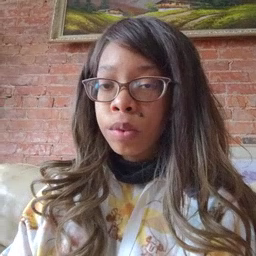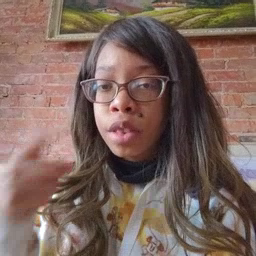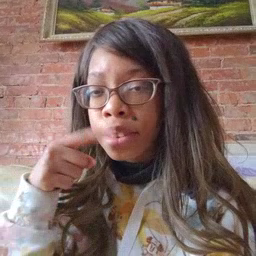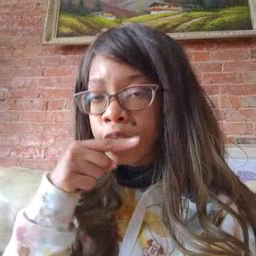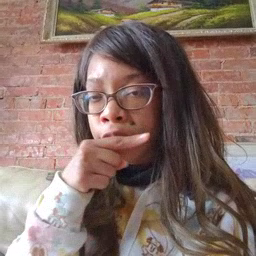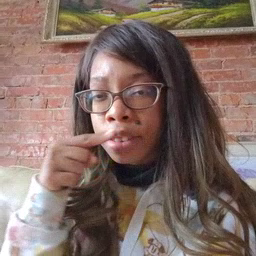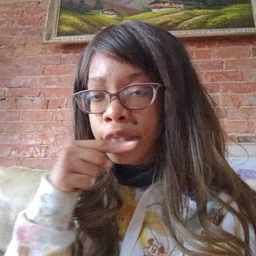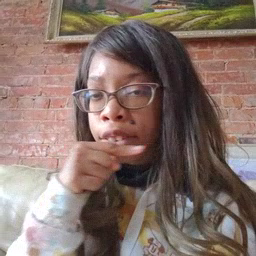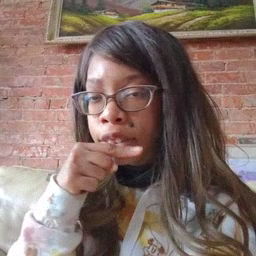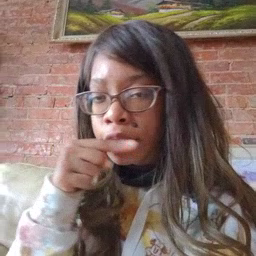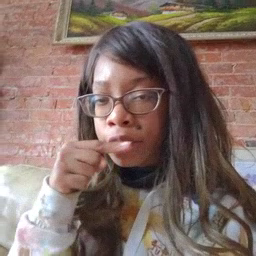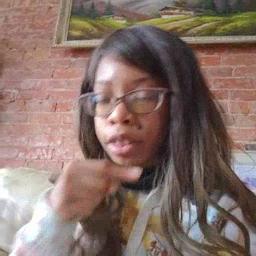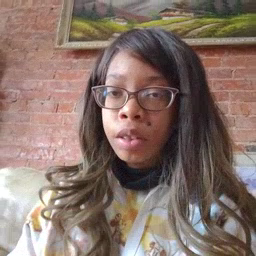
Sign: toothbrush